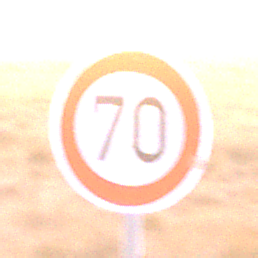
Verkehrszeichen: Geschwindigkeit70
Umgebung: Outdoor, Nature
Tageszeit: SunriseSunset
Wetter: PartlyCloudy
Licht: Natural
Jahreszeit: NotSpecified
Kontrast: LowContrast